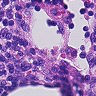
Metastatic tissue present: no